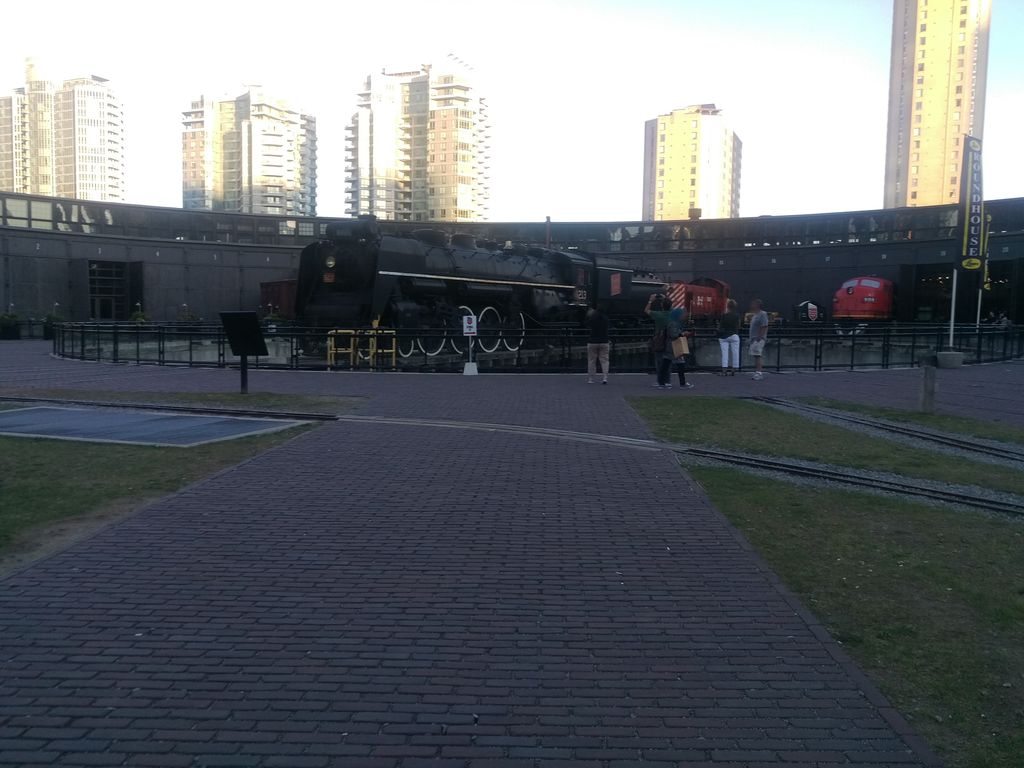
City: toronto